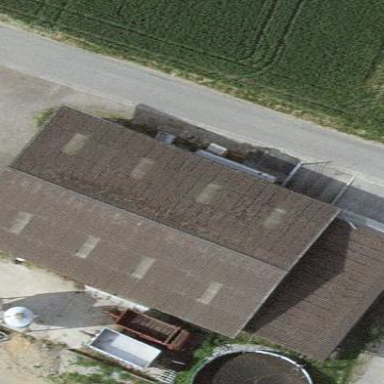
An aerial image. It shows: Rural barn.